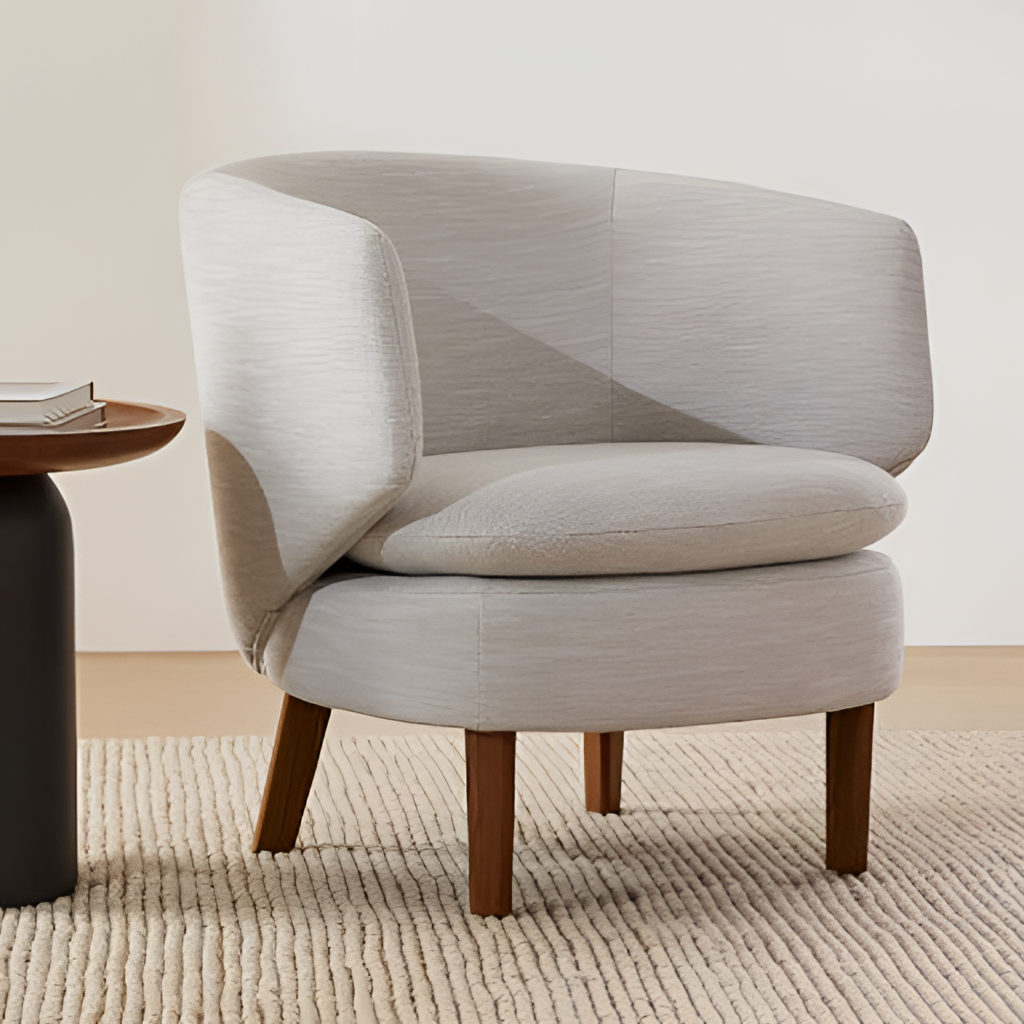
living room, fabric swivel chair, white paint wallpaper, with solid pattern, modern, wood flooring, with plank pattern